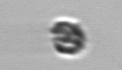
Label: Dinophyceae